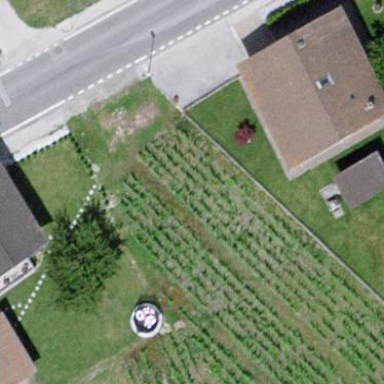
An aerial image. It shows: Vineyard with grape crops.